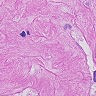
Metastatic tissue present: yes